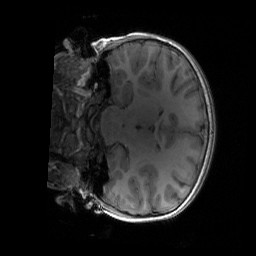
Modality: T1w
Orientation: coronal
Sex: female
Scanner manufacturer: siemens
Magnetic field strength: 3 T
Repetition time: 1.9 s
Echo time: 0.00243 s